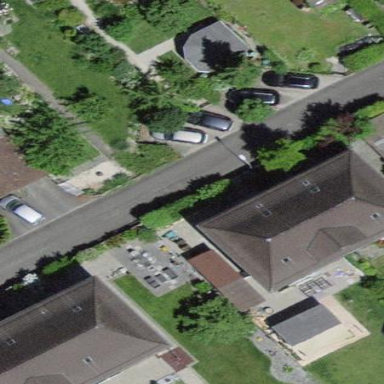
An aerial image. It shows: Terrace building with hipped roof.